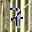
Label: 7